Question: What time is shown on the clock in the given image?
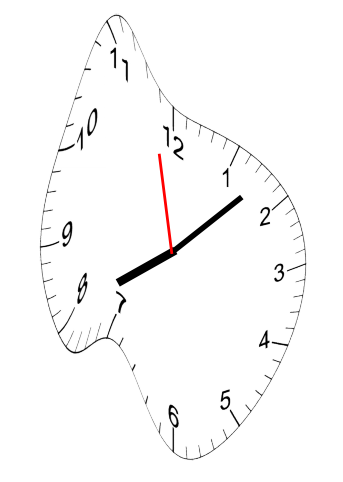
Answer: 08:07:58